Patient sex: M
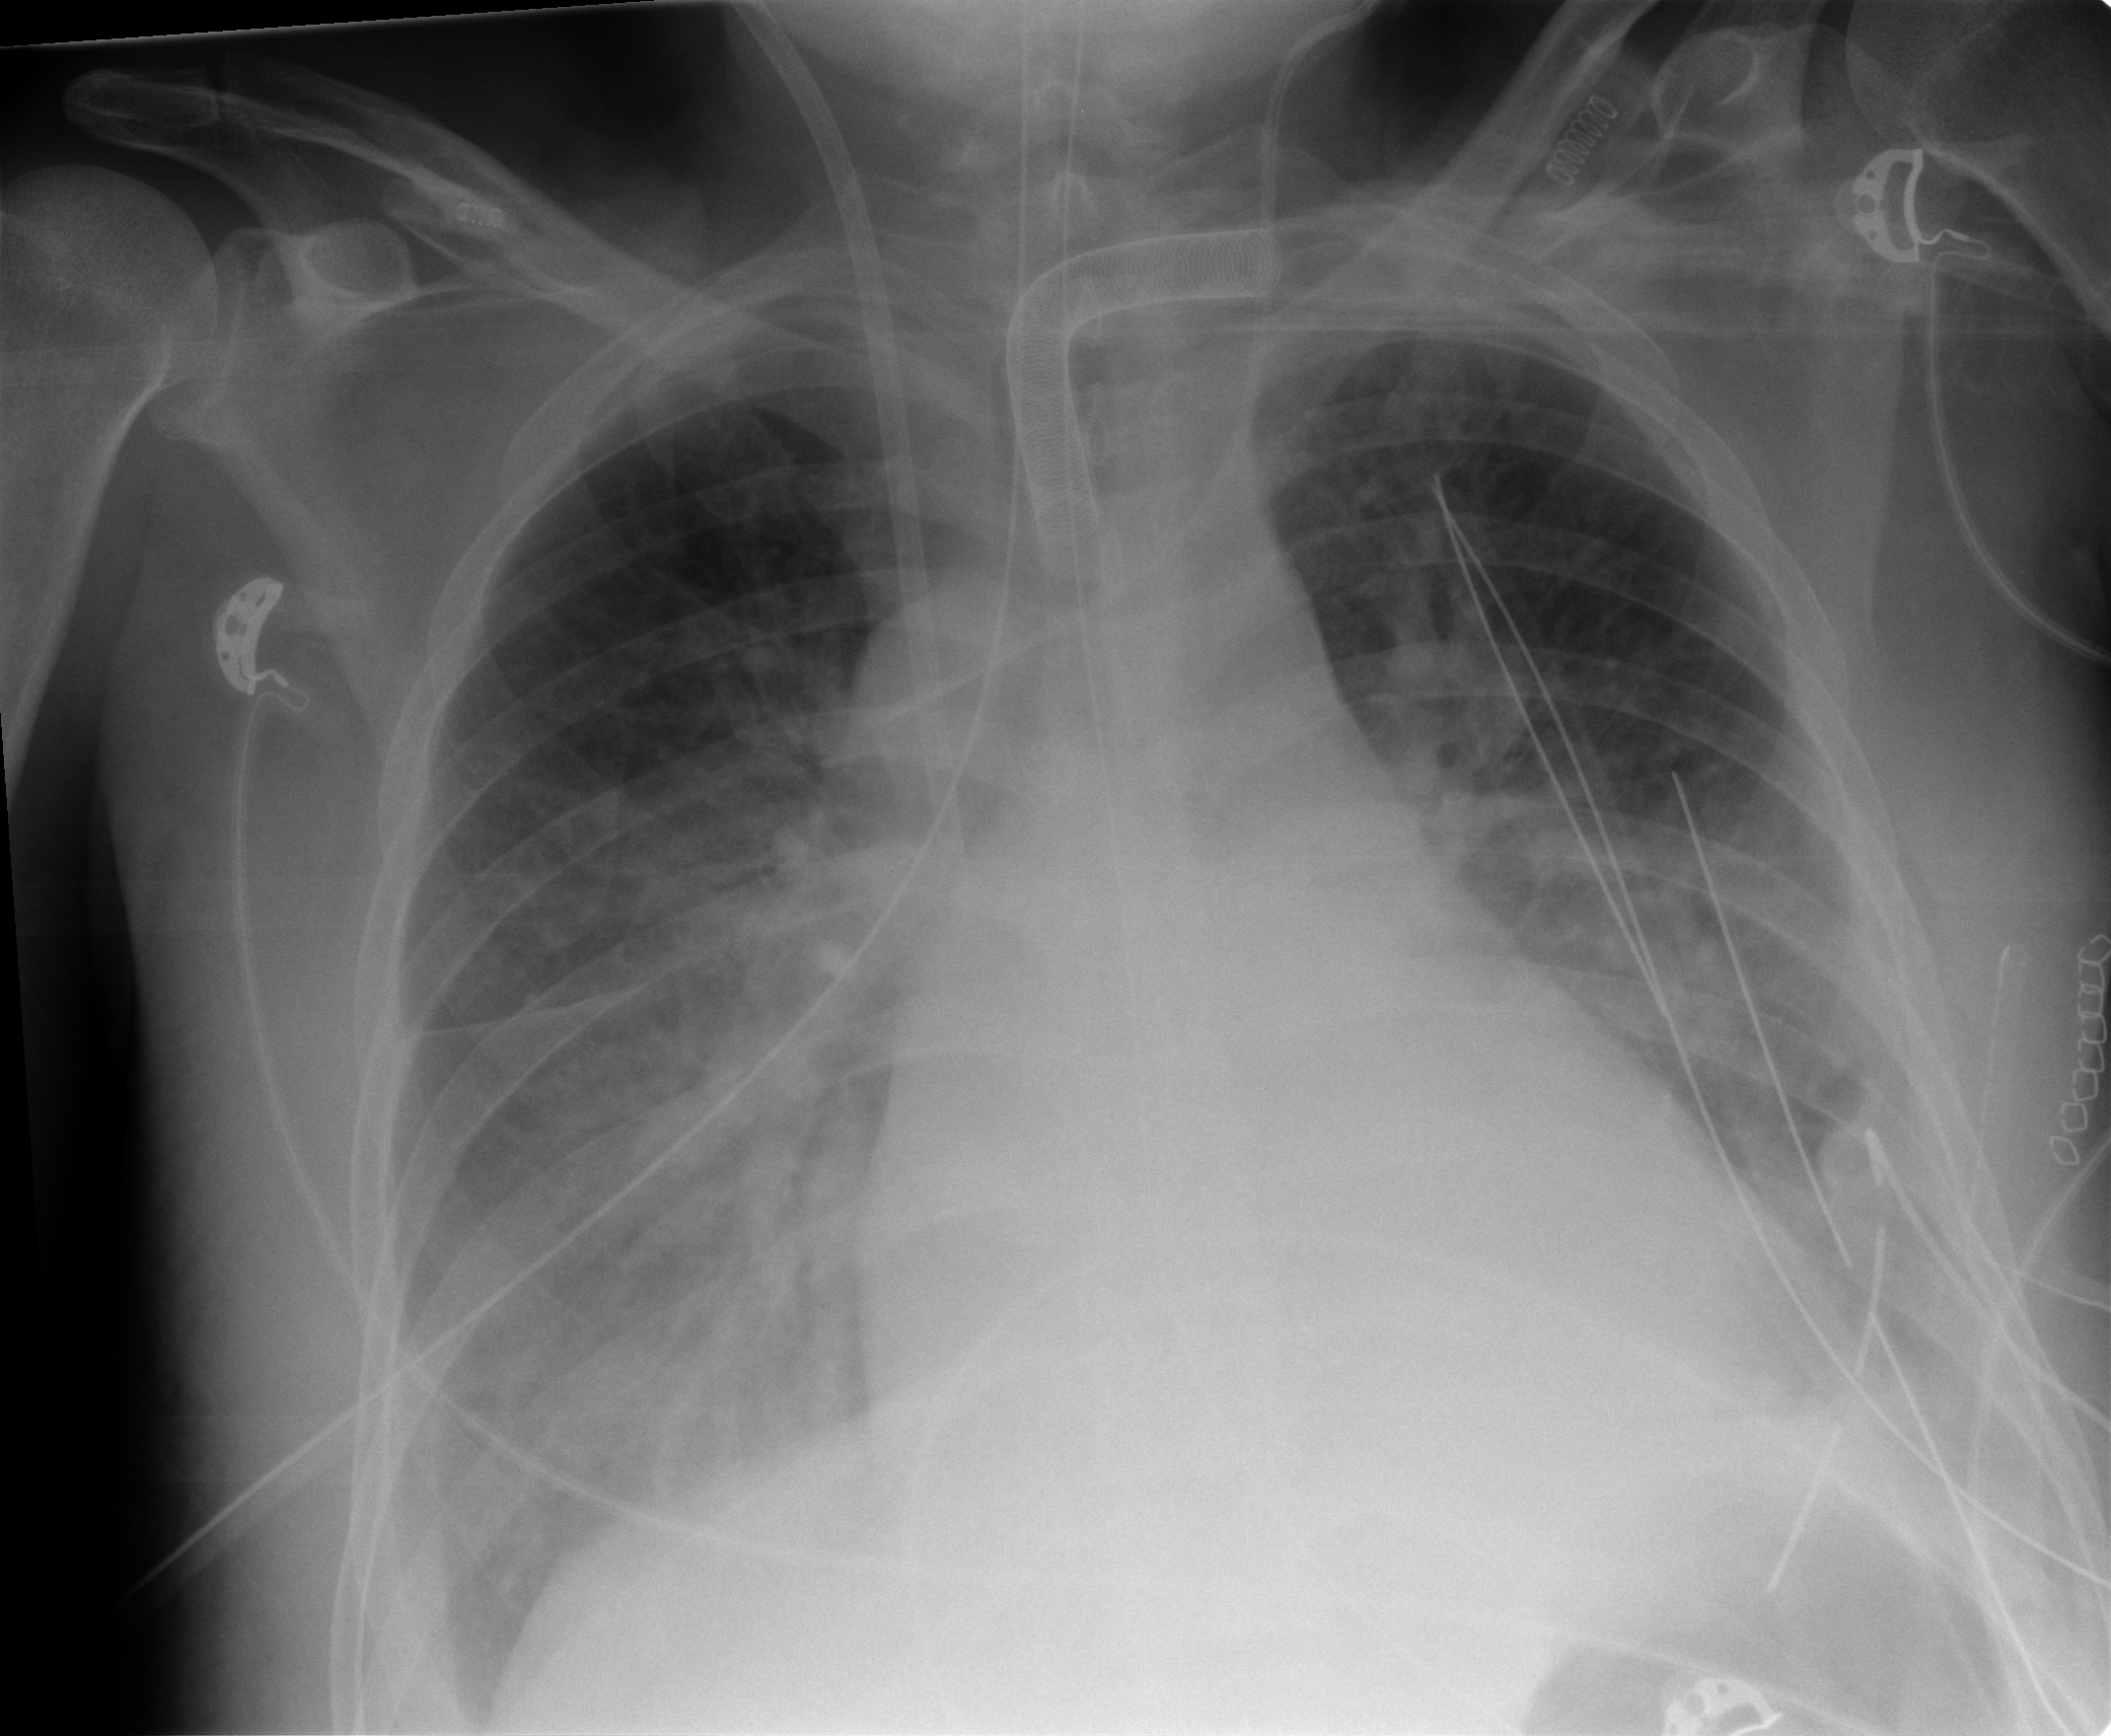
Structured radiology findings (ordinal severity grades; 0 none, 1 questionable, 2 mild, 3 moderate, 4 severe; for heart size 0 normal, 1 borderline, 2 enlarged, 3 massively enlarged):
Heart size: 1
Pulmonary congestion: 2
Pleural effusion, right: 2
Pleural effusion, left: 2
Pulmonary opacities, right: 2
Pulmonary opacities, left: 2
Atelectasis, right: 2
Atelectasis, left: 2